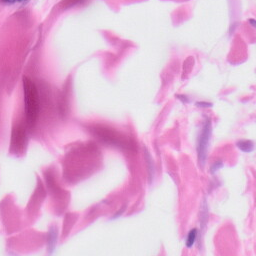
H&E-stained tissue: Skin